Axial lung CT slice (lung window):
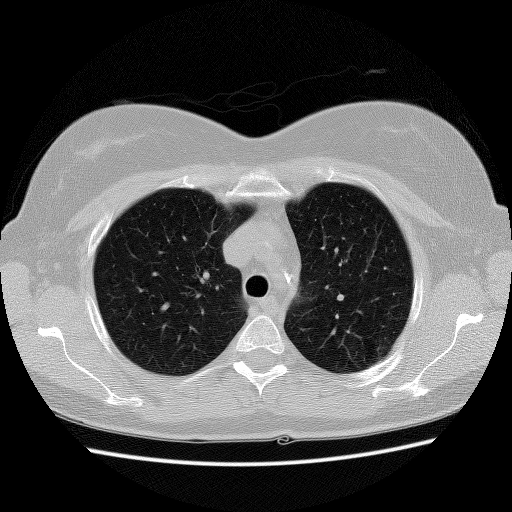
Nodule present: no